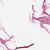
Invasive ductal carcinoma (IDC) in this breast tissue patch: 0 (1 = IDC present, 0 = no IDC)